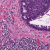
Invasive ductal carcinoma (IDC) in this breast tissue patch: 0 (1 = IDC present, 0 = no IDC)